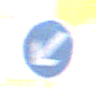
Verkehrszeichen: VorgeschriebeneVorbeifahrtLinks
Umgebung: Outdoor, Suburban
Tageszeit: MorningAfternoon
Wetter: PartlyCloudy
Licht: Natural
Jahreszeit: NotSpecified
Kontrast: MediumContrast